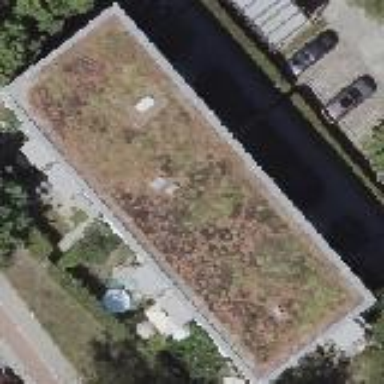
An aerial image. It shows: Flat-roofed apartment building.